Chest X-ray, PA view. Patient: 66 years old, sex M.
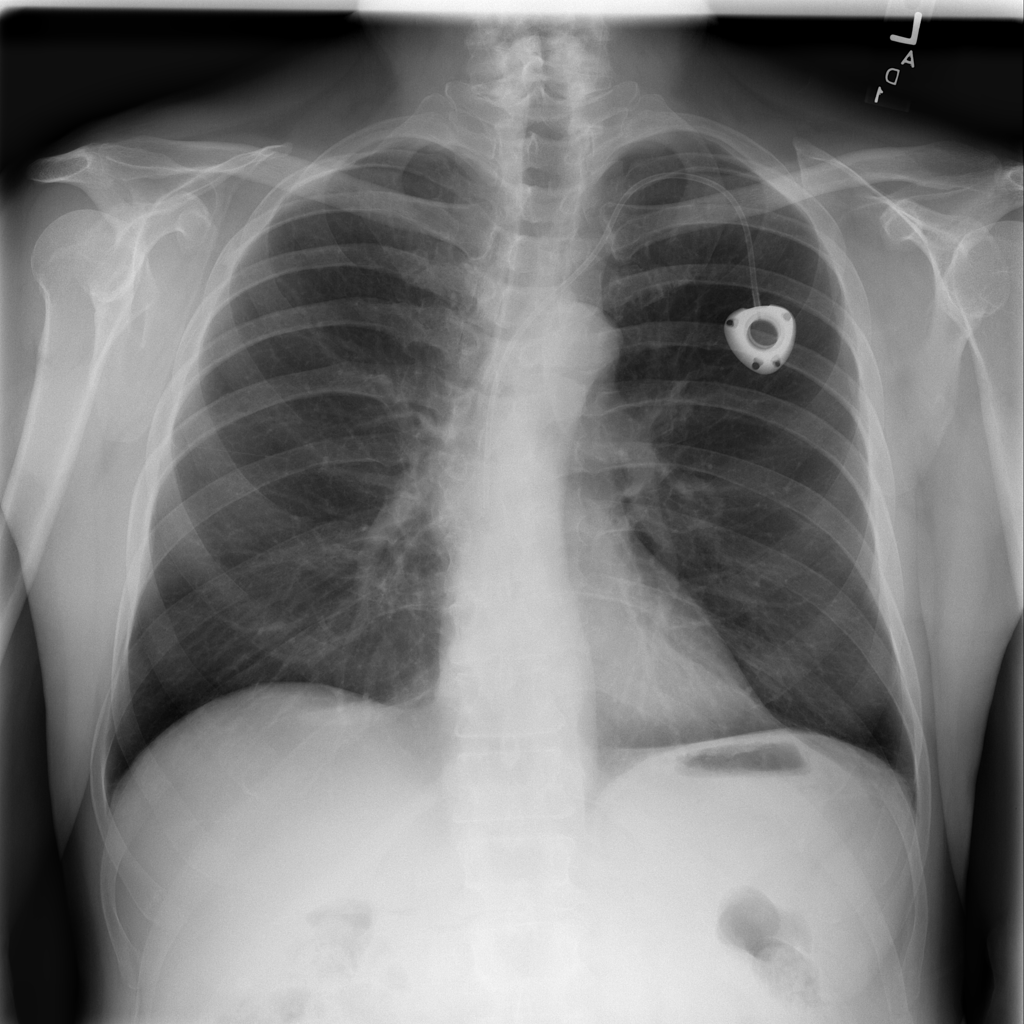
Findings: No Finding